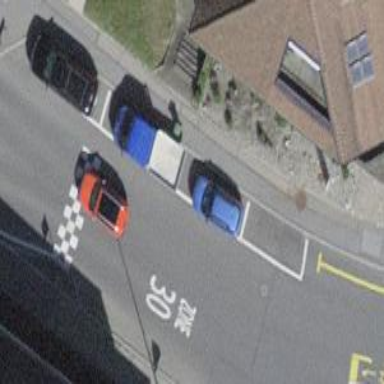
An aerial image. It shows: Parking lane designated for parking.